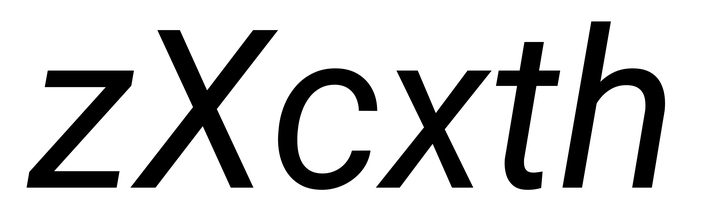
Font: Roboto-Italic_Italic